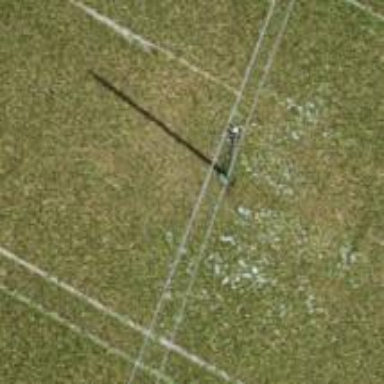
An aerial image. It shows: Power pole.